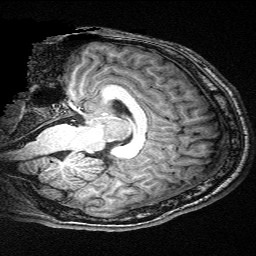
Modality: T1w
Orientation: sagittal
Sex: male
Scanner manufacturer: siemens
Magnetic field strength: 3 T
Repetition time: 2.3 s
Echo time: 0.00336 s